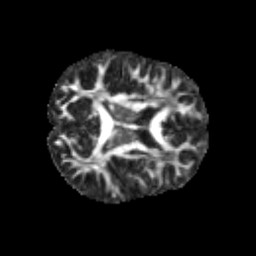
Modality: FA
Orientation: axial
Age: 9
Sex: female
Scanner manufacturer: siemens
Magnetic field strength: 3 T
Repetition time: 3.8 s
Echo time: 0.07 s